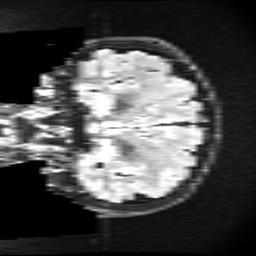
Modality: FLAIR
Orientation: coronal
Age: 31
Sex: male
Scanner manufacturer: ge
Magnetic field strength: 3 T
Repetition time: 11 s
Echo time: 0.1497 s